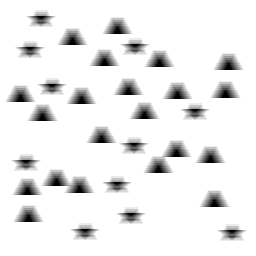
Squares: 0
Triangles: 21
Stars: 11
Total shapes: 32